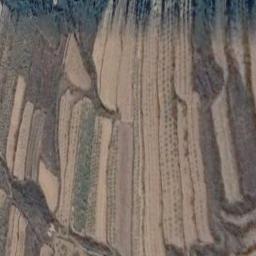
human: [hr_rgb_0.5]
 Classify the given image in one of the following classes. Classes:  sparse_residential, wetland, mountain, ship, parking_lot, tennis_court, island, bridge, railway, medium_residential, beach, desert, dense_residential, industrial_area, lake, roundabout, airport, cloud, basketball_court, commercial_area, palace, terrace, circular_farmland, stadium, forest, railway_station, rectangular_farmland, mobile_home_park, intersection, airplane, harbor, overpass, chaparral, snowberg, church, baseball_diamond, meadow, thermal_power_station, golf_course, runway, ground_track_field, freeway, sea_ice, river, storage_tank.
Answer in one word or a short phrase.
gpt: terrace